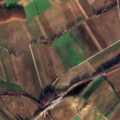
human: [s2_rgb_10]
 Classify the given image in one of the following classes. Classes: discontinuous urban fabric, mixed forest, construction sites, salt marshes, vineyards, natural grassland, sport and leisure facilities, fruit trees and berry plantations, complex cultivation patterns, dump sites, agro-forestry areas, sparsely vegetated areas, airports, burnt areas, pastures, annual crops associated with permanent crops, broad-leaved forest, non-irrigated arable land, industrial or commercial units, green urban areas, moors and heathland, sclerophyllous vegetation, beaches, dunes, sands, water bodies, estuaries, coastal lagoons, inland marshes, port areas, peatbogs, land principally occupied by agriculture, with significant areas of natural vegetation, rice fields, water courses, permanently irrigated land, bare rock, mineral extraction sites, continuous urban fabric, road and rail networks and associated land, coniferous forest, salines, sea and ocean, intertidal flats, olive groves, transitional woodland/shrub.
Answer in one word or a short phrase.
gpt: non-irrigated arable land, land principally occupied by agriculture, with significant areas of natural vegetation, broad-leaved forest